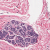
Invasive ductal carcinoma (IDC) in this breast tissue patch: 0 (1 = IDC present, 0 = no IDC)